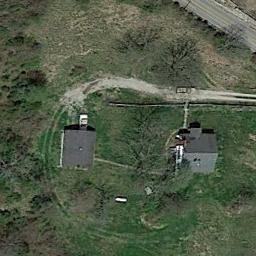
Label: residential